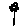
Label: flower